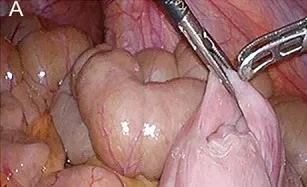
(A) Antegrade intussusception was observed directly through laparoscopic operation.
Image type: medical_photograph (other_medical_photograph)